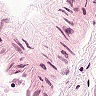
Metastatic tissue present: no